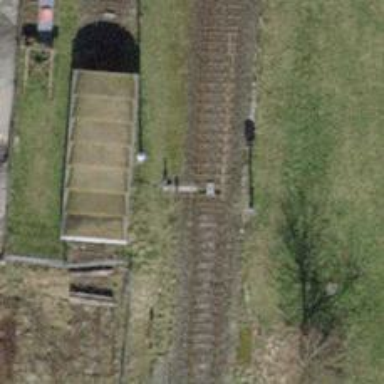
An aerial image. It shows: Railway switch.